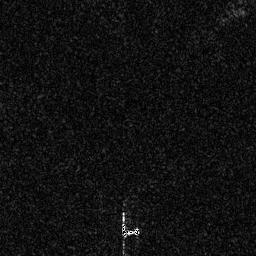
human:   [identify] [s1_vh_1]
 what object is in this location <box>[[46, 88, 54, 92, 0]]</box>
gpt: <ref>1 small ship at the bottom</ref>